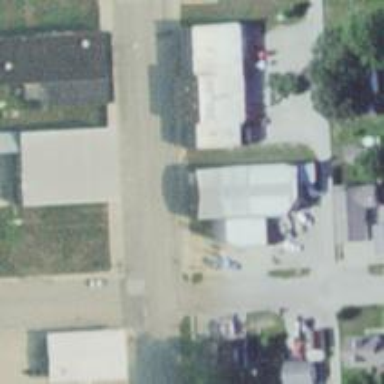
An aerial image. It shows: Post office.